Field crop: maize
Growth stage: 2
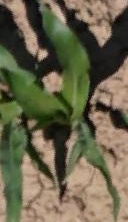
Species: maize